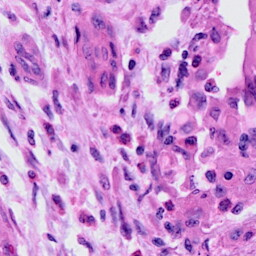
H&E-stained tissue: Cervix